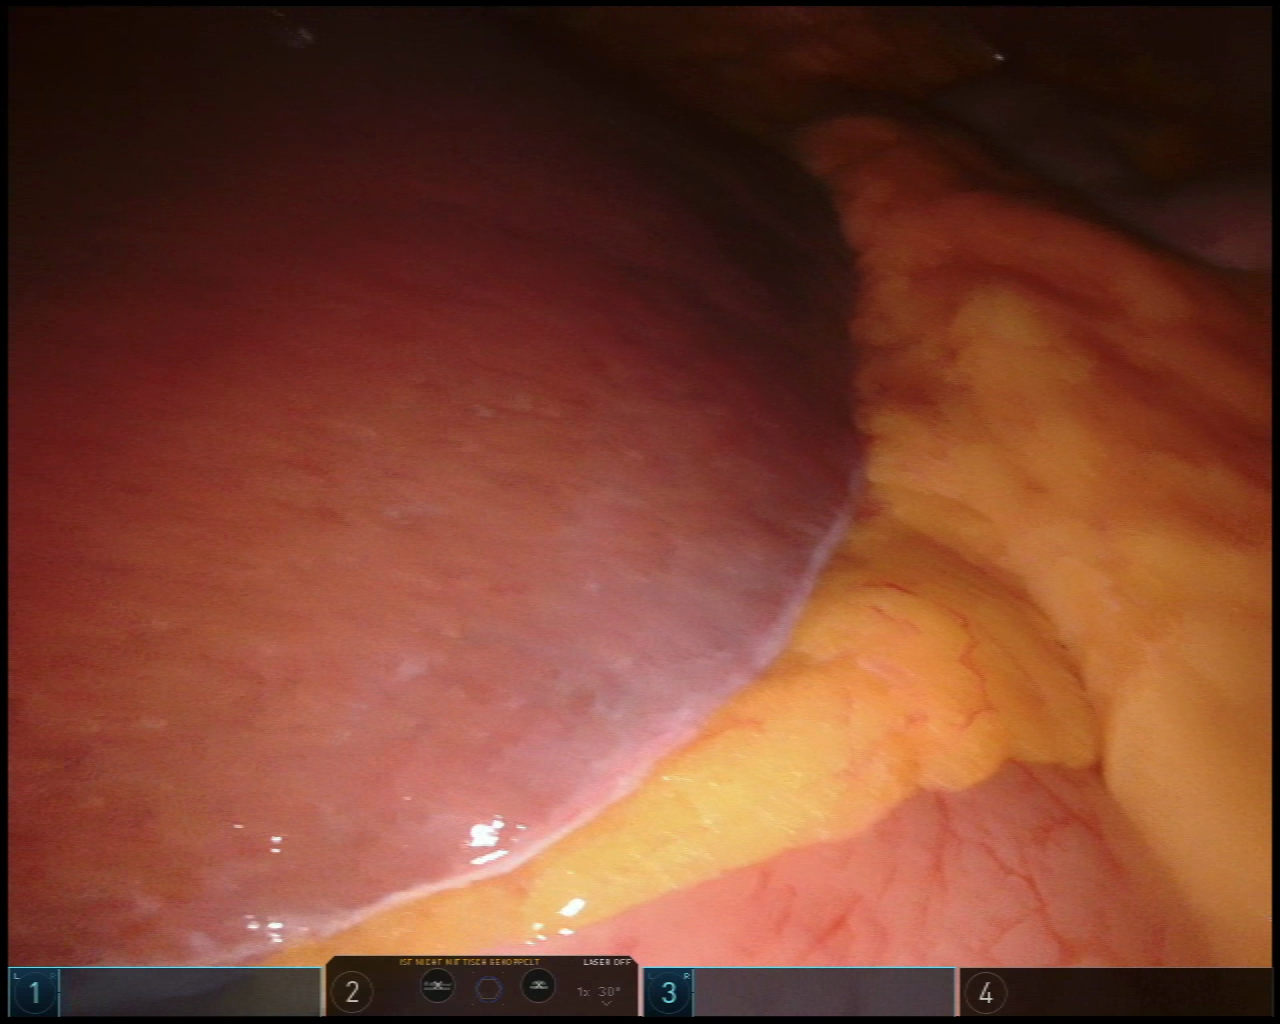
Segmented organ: liver
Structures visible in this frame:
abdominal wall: no
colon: no
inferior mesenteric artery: no
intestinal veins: no
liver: yes
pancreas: no
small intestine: no
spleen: no
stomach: yes
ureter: no
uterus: no
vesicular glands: no